Question: After importing sbt project there are no dirs in project tree but I see them if I click on root dir in path

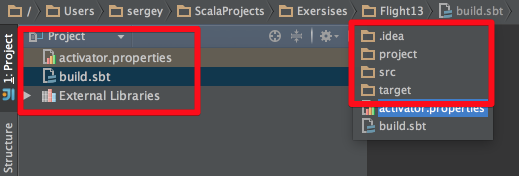
Answer: Go to the Source location of your code and delete '.idea' folder and also the 'target' folder then try to open the project again.
Make sure you closed the project in Intellij IDEA before doing the above.